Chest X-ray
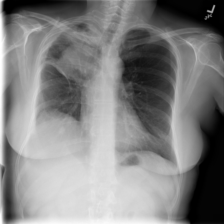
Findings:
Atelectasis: negative
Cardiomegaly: negative
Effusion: negative
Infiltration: negative
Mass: positive
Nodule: negative
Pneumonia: negative
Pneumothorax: negative
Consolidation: negative
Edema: negative
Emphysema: negative
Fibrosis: negative
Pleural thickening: positive
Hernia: negative